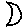
Label: moon